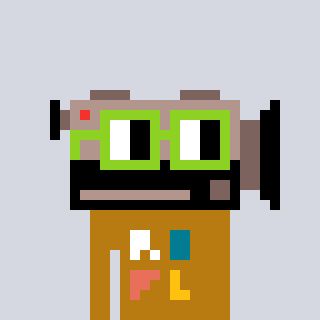
a pixel art character with square light green glasses, a camcorder-shaped head and a gold-colored body on a cool background